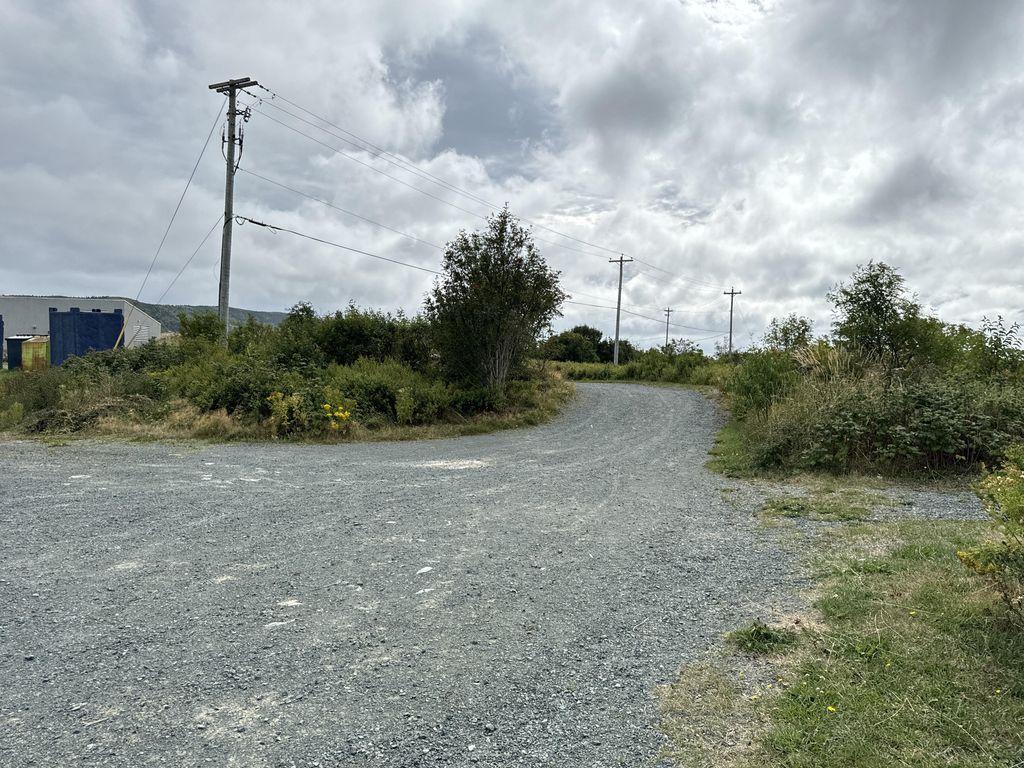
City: st_johns